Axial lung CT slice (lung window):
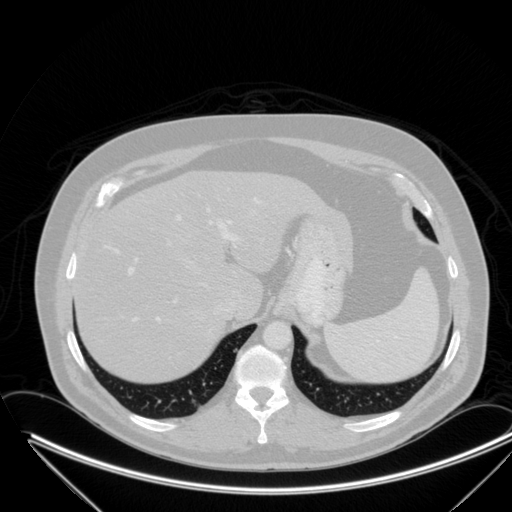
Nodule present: yes
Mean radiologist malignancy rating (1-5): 1.5